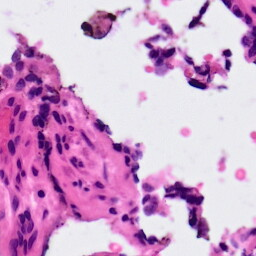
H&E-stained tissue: Ovarian